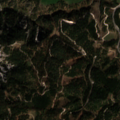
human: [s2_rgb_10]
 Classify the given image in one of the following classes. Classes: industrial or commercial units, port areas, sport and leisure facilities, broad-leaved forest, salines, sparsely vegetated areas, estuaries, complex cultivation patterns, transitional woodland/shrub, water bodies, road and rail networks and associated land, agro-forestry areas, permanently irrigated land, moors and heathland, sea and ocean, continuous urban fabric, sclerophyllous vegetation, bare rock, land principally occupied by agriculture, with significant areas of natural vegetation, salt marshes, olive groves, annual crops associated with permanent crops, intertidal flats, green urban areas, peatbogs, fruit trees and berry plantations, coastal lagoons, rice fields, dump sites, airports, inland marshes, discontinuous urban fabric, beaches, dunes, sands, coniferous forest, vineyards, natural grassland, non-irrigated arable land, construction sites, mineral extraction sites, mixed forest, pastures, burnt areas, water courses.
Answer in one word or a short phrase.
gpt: discontinuous urban fabric, pastures, coniferous forest, sparsely vegetated areas